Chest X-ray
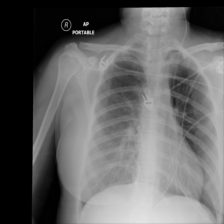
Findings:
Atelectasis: negative
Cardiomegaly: negative
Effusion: negative
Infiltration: positive
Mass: negative
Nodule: negative
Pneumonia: negative
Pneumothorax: negative
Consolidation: negative
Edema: negative
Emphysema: negative
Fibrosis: negative
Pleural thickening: negative
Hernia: negative